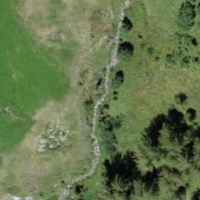
EUNIS habitat code: 26
Species observed at this site:
Gymnadenia conopsea
Chamaenerion fleischeri